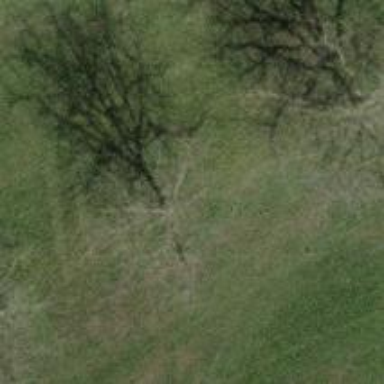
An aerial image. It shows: Beautiful tree in nature.